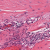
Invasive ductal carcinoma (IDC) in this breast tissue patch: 0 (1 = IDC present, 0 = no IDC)